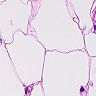
Metastatic tissue present: no